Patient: sex M, age 67
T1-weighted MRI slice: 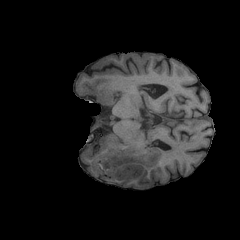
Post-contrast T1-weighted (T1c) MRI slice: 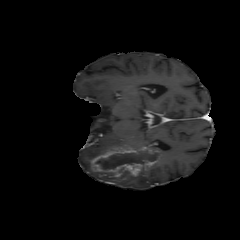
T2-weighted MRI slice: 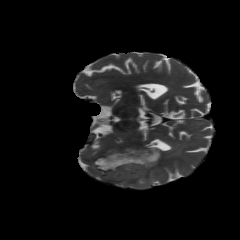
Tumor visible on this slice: yes
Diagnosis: Glioblastoma, IDH-wildtype
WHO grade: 4